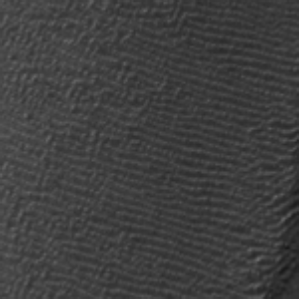
Label: frost